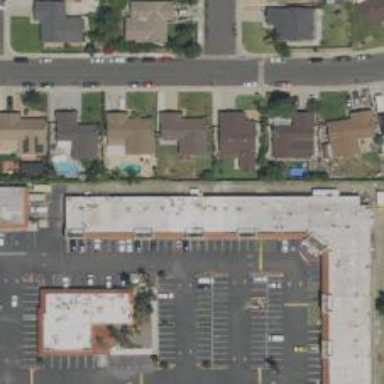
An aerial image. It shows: Retail building.